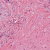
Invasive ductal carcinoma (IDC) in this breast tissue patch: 1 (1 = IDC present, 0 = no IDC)